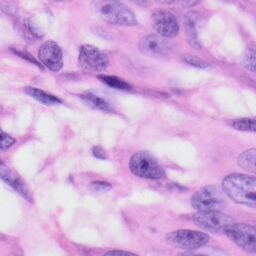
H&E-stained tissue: Skin